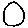
Label: circle